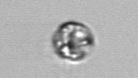
Label: coccolithophorid